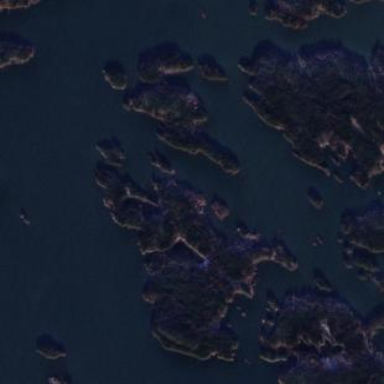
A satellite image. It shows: Island with natural coastline.